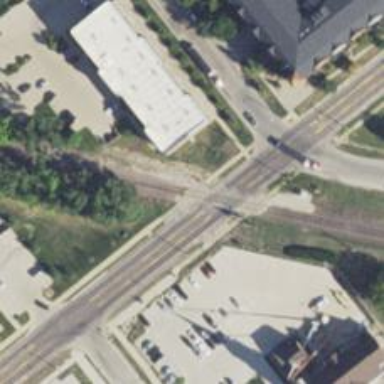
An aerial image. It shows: Crossing for the railway.